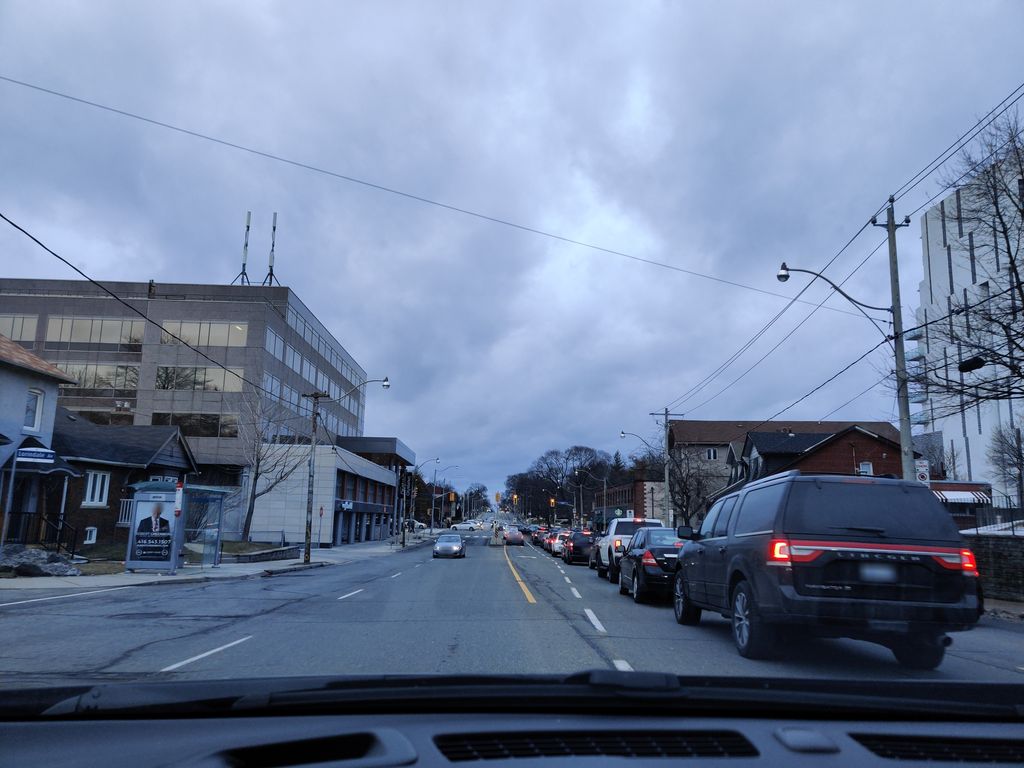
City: toronto